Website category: game
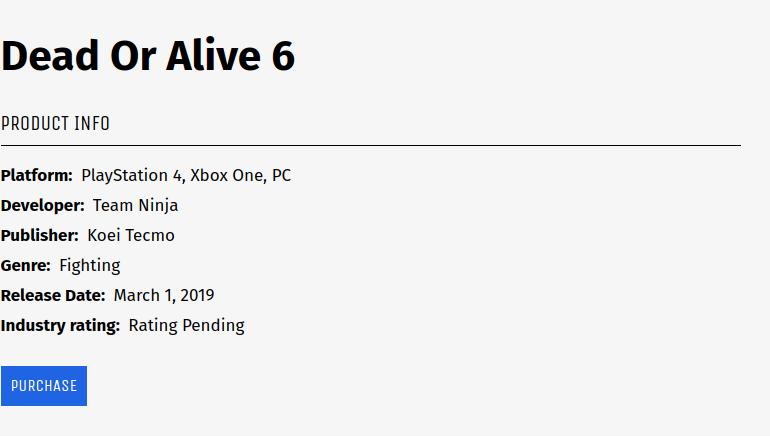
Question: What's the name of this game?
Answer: Dead Or Alive 6

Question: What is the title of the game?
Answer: Dead Or Alive 6

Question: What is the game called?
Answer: Dead Or Alive 6

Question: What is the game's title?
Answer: Dead Or Alive 6

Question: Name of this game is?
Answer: Dead Or Alive 6

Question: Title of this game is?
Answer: Dead Or Alive 6

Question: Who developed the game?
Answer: Team Ninja

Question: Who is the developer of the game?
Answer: Team Ninja

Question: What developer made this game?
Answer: Team Ninja

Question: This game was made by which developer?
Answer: Team Ninja

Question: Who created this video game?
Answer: Team Ninja

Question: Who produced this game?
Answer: Team Ninja

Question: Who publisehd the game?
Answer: Koei Tecmo

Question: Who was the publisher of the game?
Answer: Koei Tecmo

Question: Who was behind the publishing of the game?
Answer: Koei Tecmo

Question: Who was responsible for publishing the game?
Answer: Koei Tecmo

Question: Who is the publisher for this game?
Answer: Koei Tecmo

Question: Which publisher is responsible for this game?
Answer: Koei Tecmo

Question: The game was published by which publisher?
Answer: Koei Tecmo

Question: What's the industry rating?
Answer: Rating Pending

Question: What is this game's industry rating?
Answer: Rating Pending

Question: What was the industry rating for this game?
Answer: Rating Pending

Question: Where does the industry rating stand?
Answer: Rating Pending

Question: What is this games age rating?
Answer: Rating Pending

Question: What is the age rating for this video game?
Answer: Rating Pending

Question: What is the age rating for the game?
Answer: Rating Pending

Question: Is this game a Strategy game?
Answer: no

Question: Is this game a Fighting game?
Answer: yes

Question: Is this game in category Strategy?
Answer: no

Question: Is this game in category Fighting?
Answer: yes

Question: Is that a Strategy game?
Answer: no

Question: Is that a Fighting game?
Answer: yes

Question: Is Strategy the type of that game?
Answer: no

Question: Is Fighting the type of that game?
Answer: yes

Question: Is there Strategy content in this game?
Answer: no

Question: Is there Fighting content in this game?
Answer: yes

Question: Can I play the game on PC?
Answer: yes

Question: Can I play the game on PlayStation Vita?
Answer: no

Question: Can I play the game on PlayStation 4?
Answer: yes

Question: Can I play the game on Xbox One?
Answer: yes

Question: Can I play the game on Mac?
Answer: no

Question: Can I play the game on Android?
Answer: no

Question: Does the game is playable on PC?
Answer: yes

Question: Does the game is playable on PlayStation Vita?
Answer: no

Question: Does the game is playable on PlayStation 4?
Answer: yes

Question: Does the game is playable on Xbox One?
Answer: yes

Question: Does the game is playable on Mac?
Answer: no

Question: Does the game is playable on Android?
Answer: no

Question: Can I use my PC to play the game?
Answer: yes

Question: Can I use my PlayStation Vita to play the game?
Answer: no

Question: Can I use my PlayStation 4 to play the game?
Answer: yes

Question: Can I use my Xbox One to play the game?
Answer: yes

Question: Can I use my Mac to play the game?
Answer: no

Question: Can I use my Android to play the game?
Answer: no

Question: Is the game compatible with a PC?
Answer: yes

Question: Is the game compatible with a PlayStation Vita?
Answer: no

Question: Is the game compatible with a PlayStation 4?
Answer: yes

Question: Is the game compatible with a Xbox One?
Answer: yes

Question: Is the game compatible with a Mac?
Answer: no

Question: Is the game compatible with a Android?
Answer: no